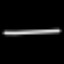
Label: line